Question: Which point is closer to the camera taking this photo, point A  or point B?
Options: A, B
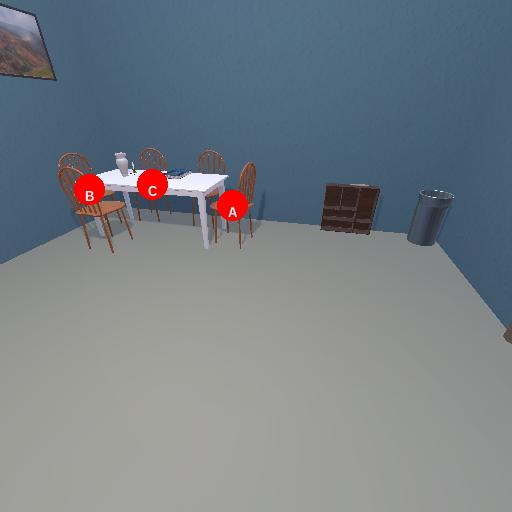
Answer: A